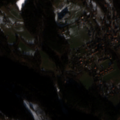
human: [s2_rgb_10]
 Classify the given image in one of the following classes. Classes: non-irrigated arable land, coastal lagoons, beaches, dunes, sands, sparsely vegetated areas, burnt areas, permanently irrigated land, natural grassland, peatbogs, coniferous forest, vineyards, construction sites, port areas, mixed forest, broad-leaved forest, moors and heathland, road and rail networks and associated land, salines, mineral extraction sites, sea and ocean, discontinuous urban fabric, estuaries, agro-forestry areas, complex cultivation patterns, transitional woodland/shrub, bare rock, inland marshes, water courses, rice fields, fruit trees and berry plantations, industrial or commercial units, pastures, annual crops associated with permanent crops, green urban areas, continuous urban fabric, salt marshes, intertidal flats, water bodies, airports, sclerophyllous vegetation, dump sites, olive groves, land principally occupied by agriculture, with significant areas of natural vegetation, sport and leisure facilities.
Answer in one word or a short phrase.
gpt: discontinuous urban fabric, pastures, coniferous forest, mixed forest